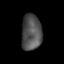
Tissue: lung
Cell type: T cells
Senescence score: 0.186
Nuclear area (px): 710
Mean DAPI intensity: 80.351